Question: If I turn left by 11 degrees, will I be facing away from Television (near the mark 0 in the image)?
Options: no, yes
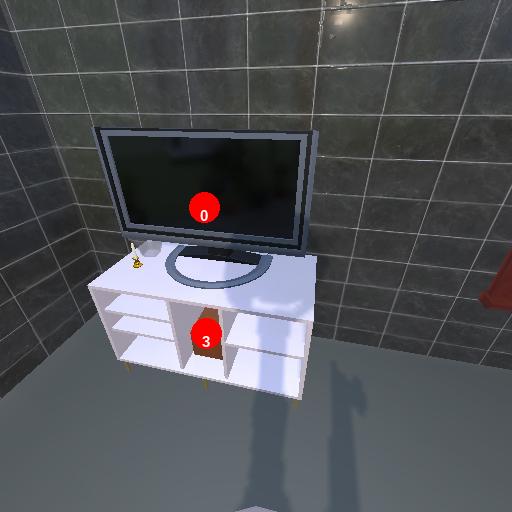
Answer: no